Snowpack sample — Buffalo Mountain, Silverthorne, Colorado, USA (2/22/26, 2:02 PM MST)
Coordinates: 39.622, -106.113
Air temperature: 33 °F
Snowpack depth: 63 cm
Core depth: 10 cm
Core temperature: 30.2 °F
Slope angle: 11°, slope face: 116°
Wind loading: low
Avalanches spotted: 0
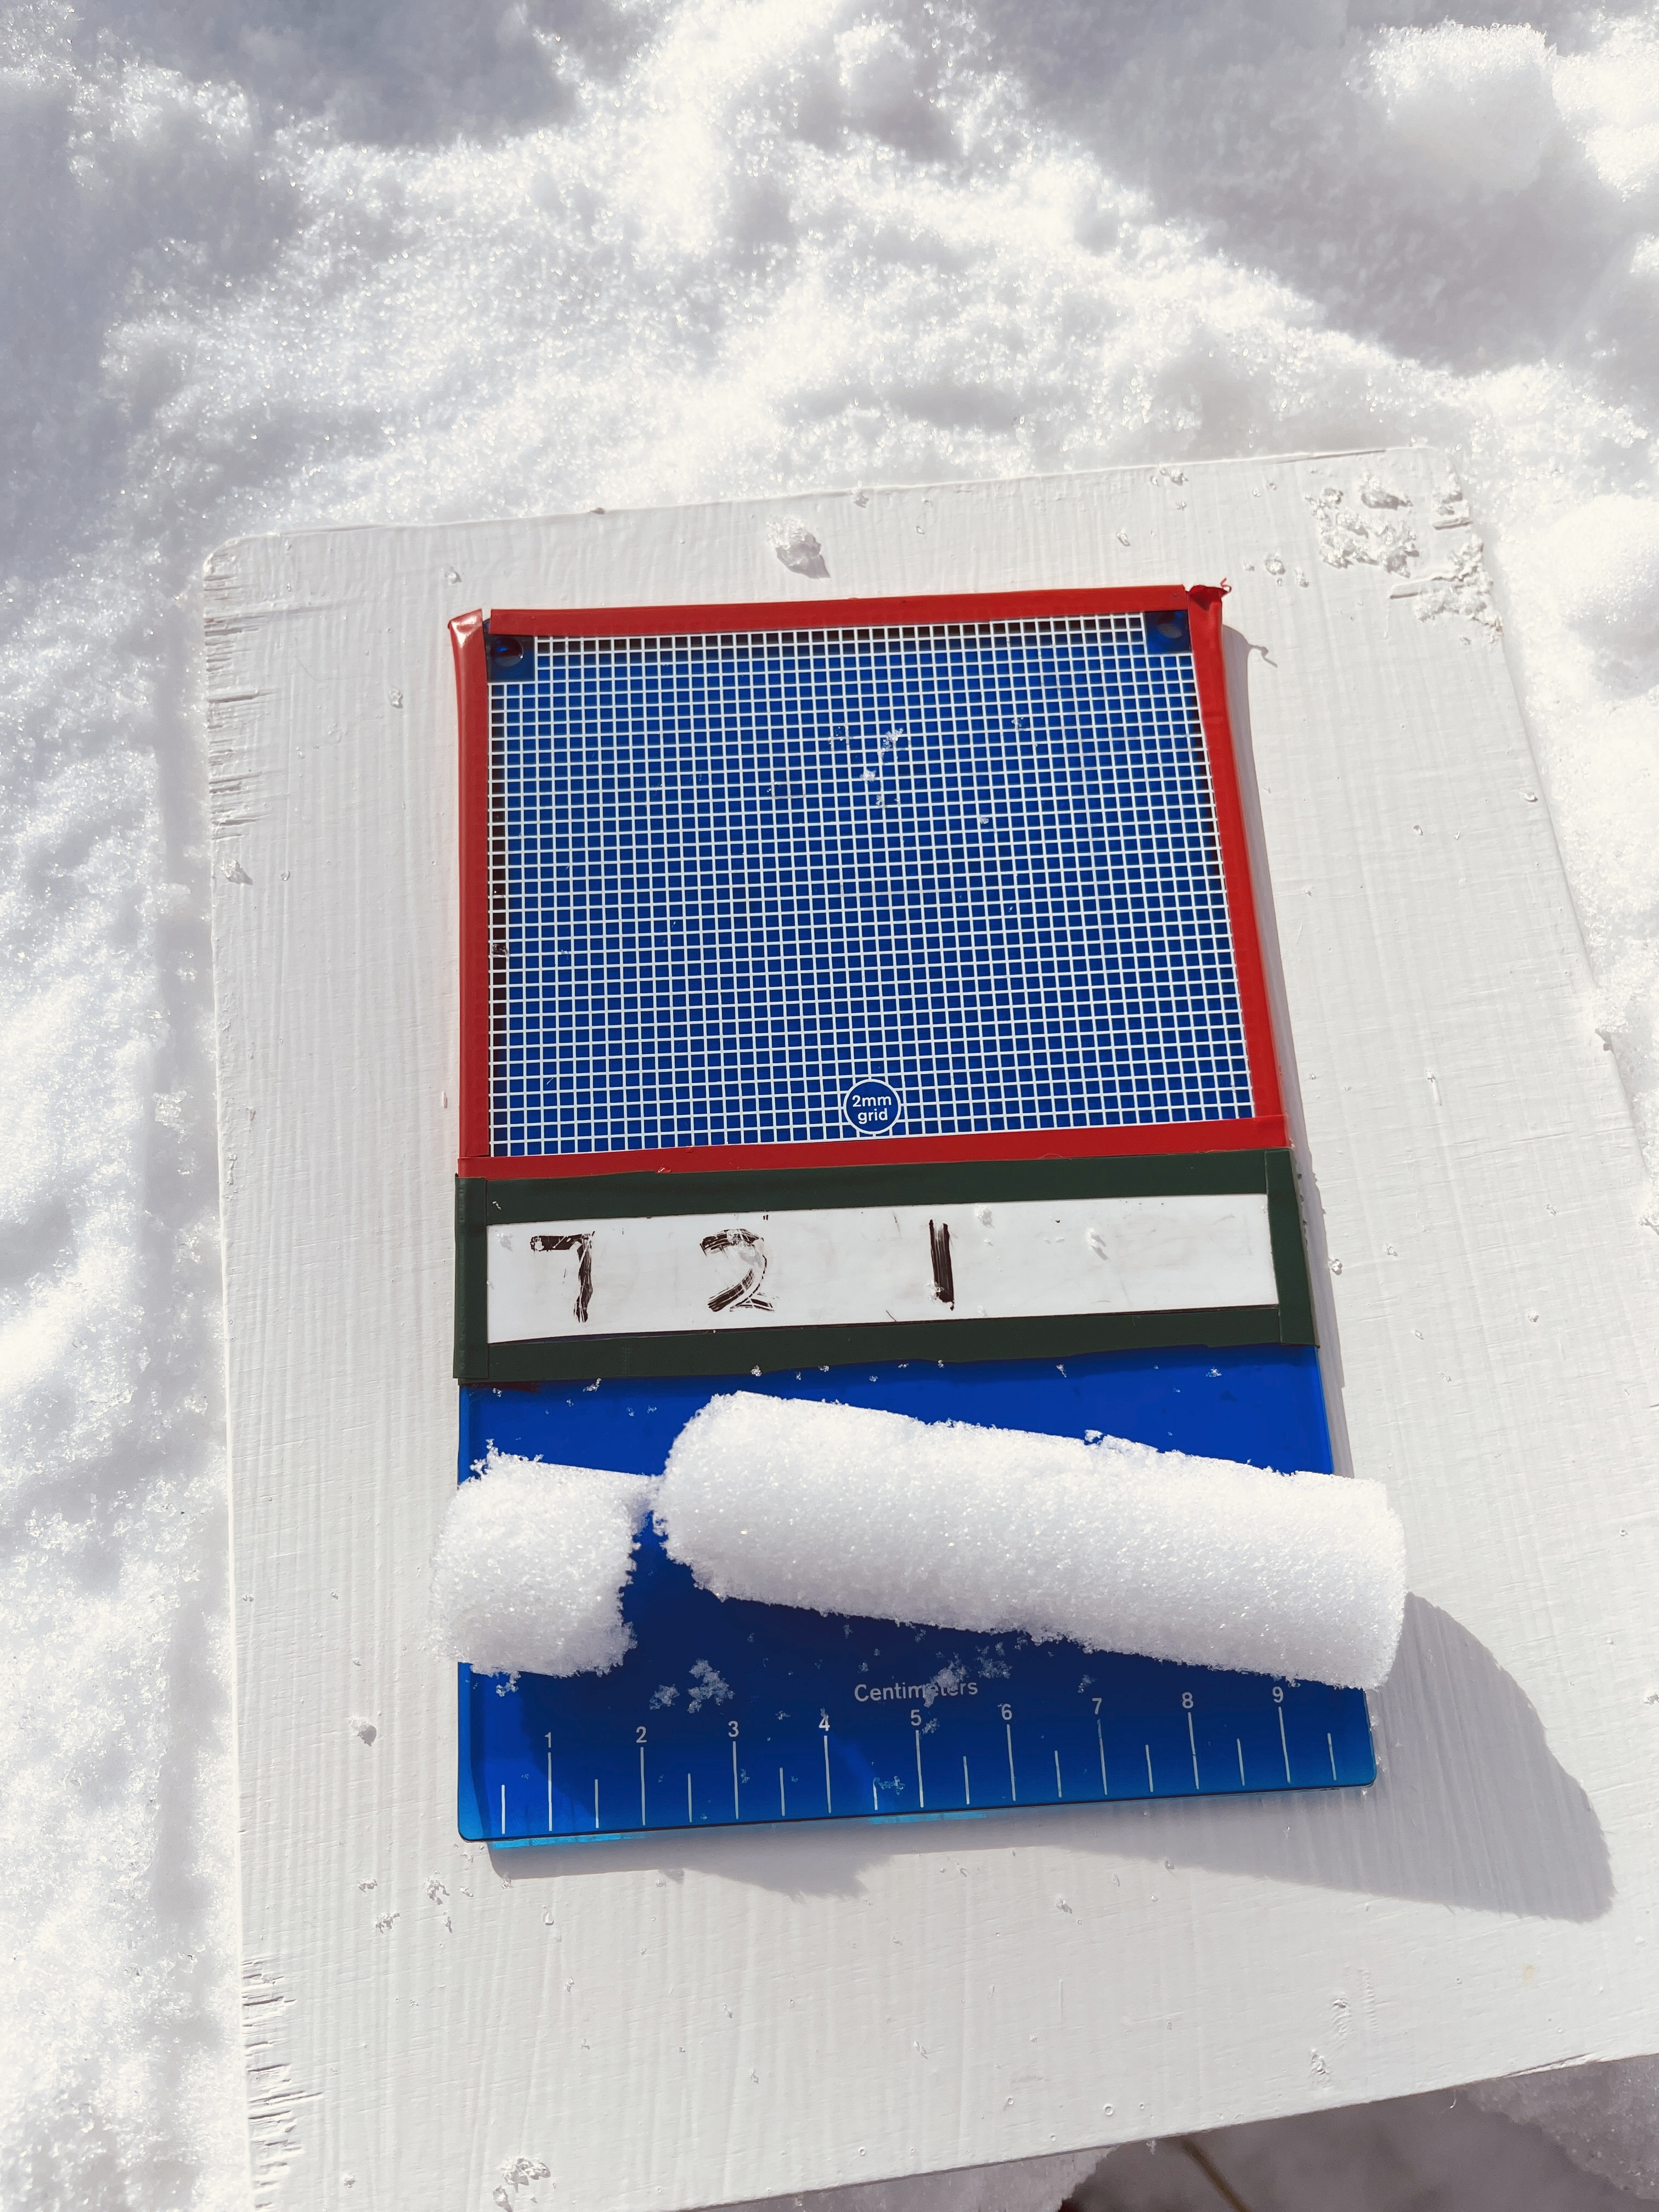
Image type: crystal_card
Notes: In a firebreak similar to site 1, minimal wind loading with no spotted avalanches (not many faces in view though)